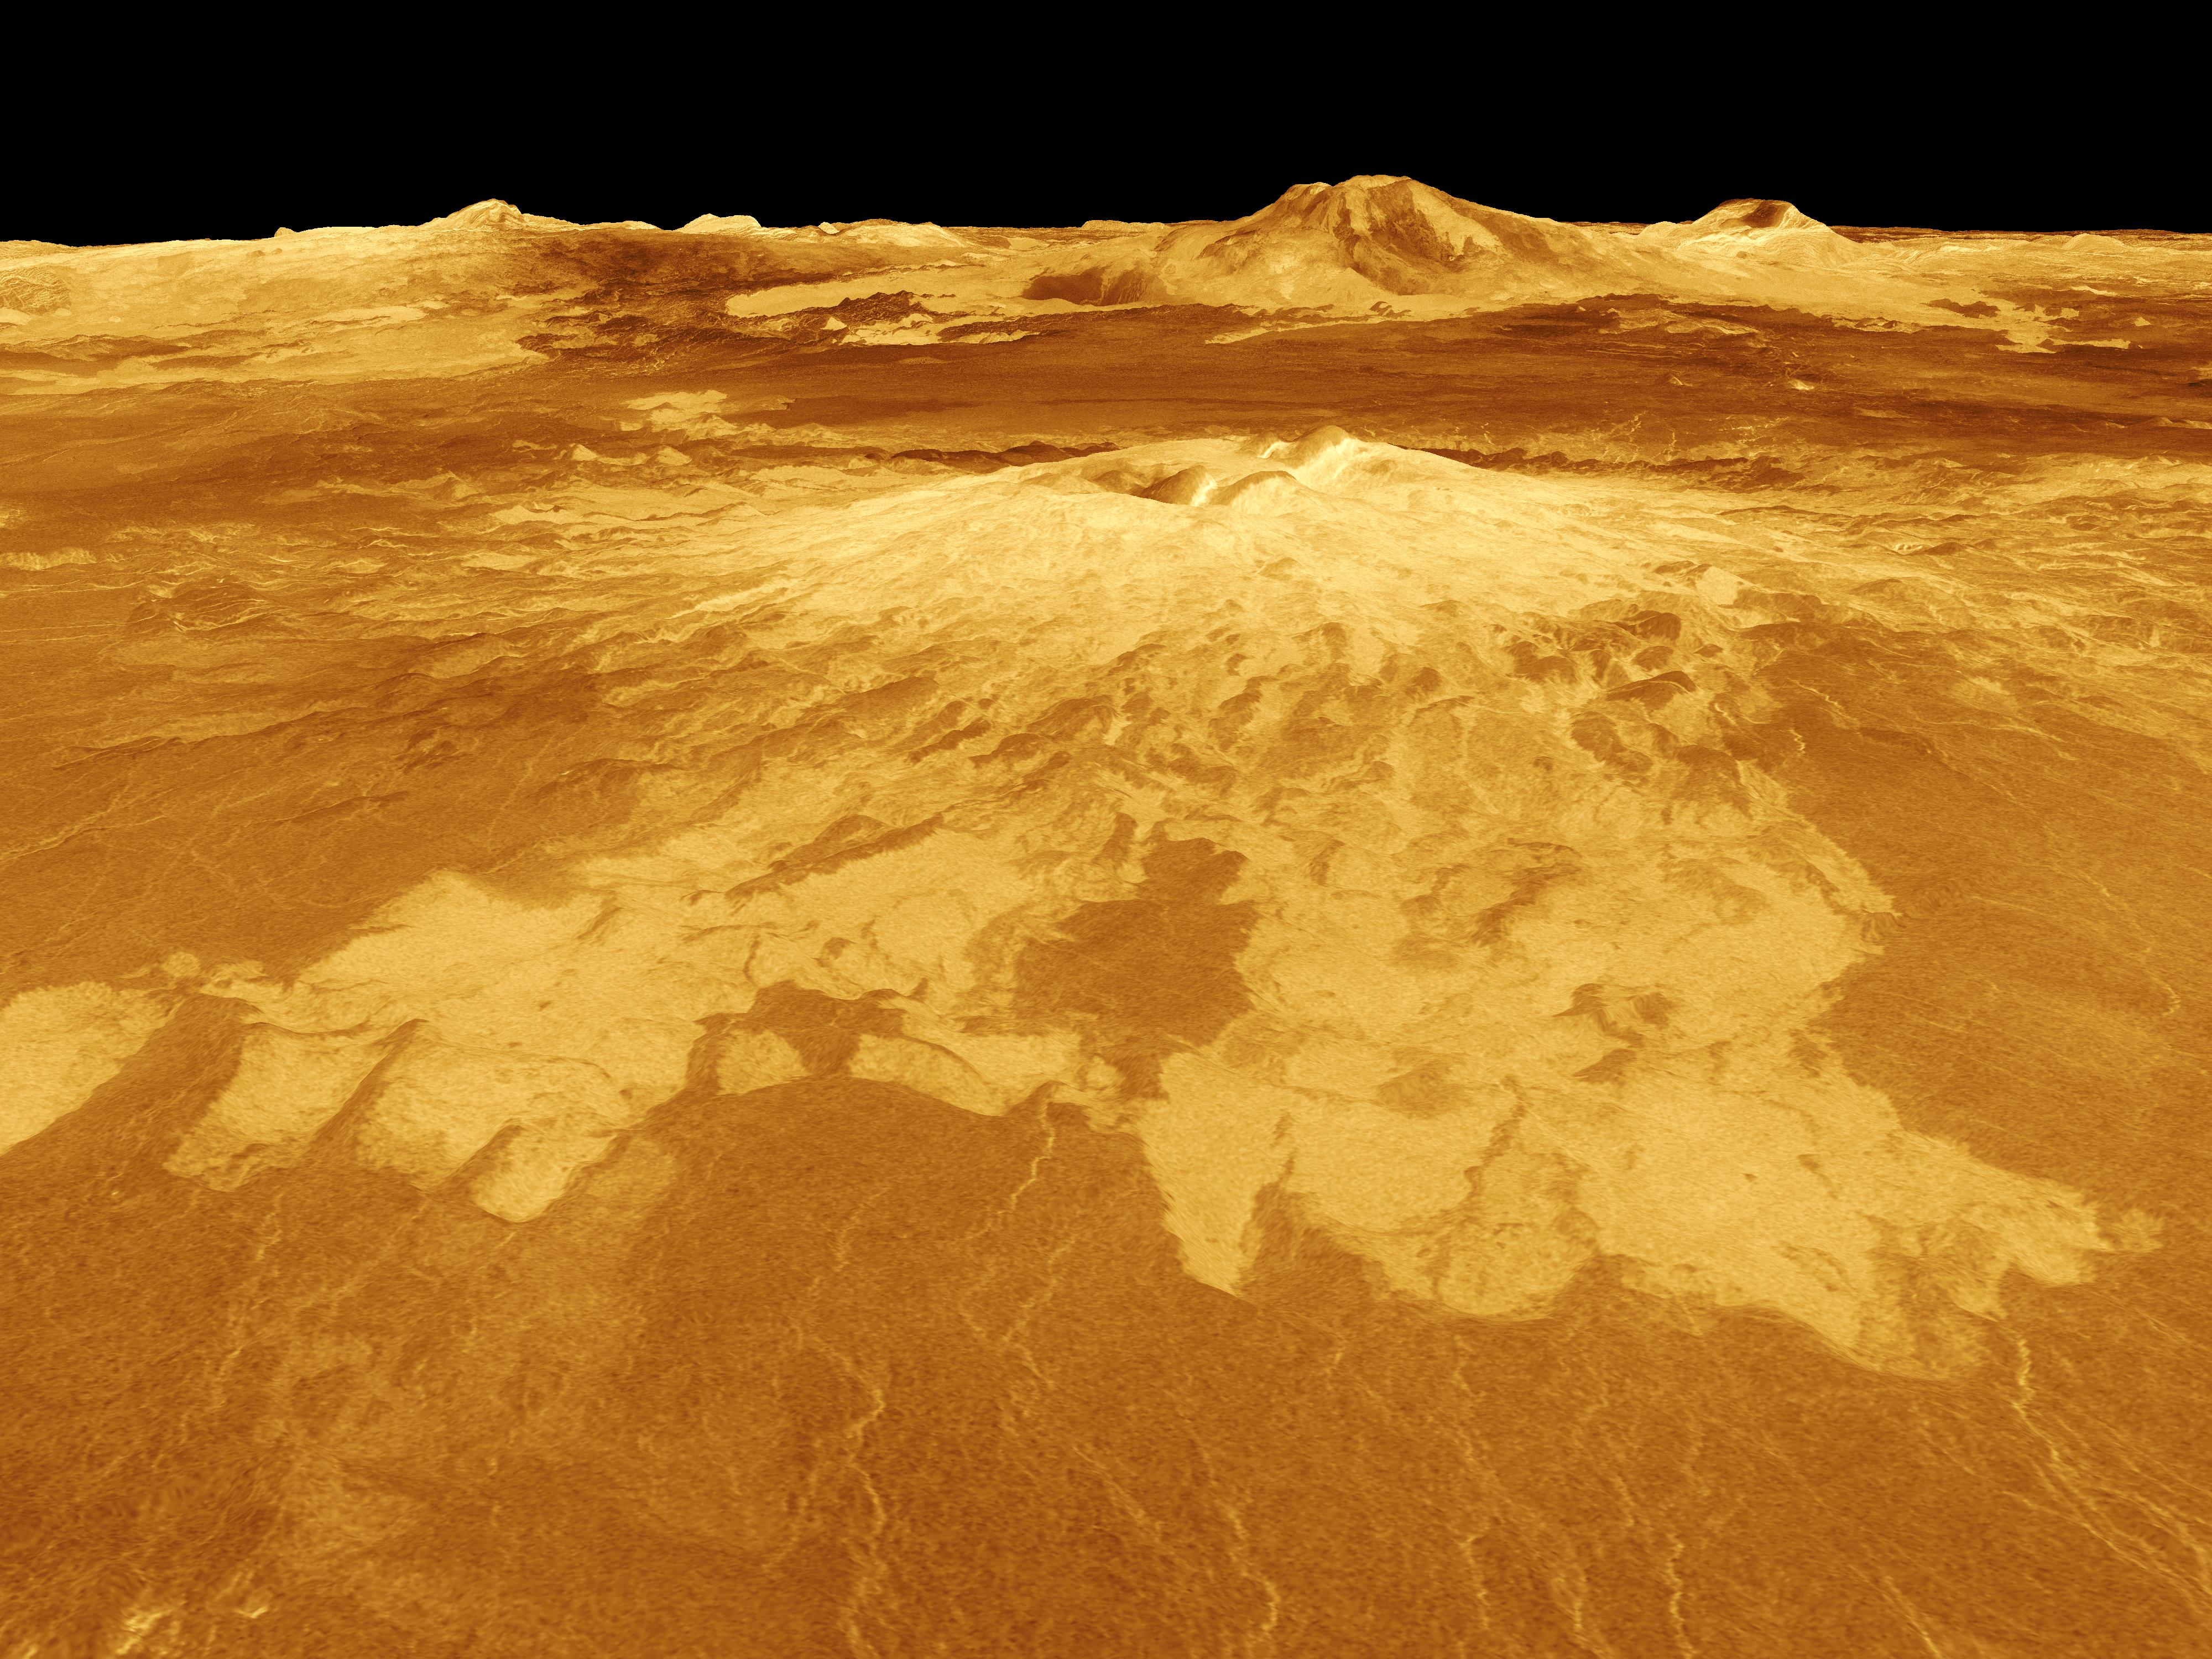
Venus - 3-D Perspective View of Sapas Mons Venus, Magellan